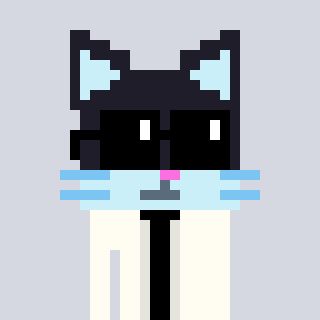
a pixel art character with square black sunglasses, a cat-shaped head and a grayscale-colored body on a cool background